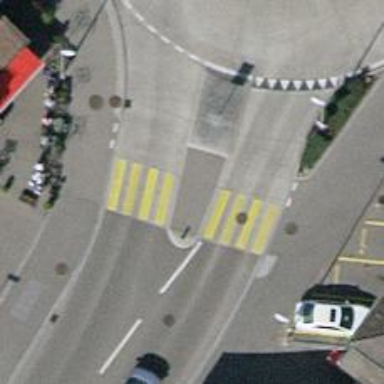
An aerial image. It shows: Uncontrolled zebra crossing with central island.